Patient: sex M, age 57
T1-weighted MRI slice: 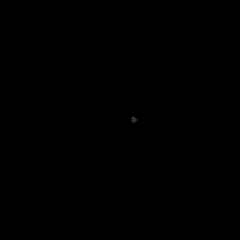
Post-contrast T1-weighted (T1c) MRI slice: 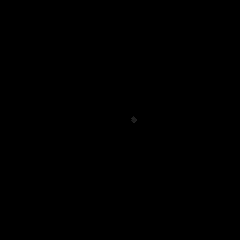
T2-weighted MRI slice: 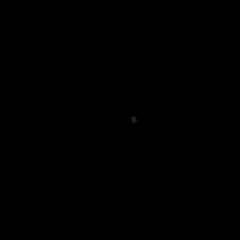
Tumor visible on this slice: no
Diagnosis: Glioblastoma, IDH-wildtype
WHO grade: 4